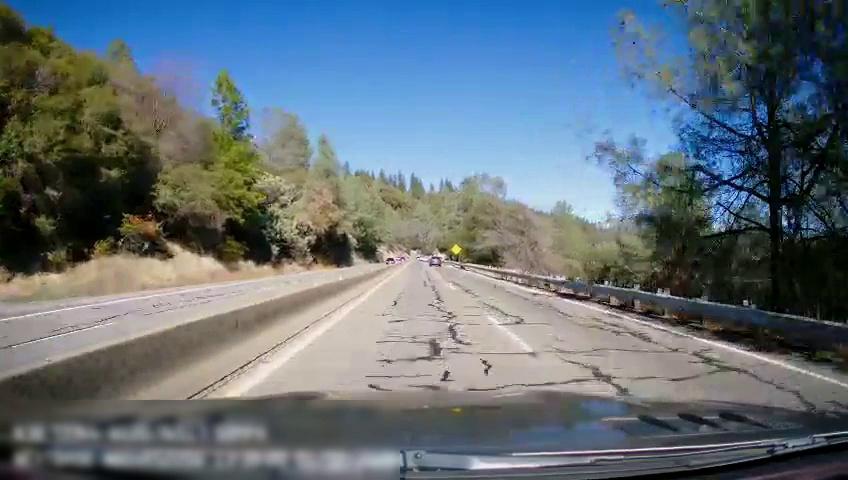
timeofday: Day
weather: Sunny
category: Drivable Space
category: Drivable Space
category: Vehicles | SUV
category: Lanes | Opposite Lane
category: Lanes | Opposite Lane
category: Lanes | Current Lane
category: Lanes | Current Lane
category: Lanes | Alternate Lane
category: Traffic | Signs